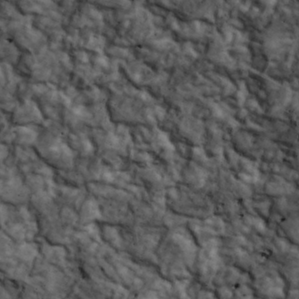
Label: non_frost